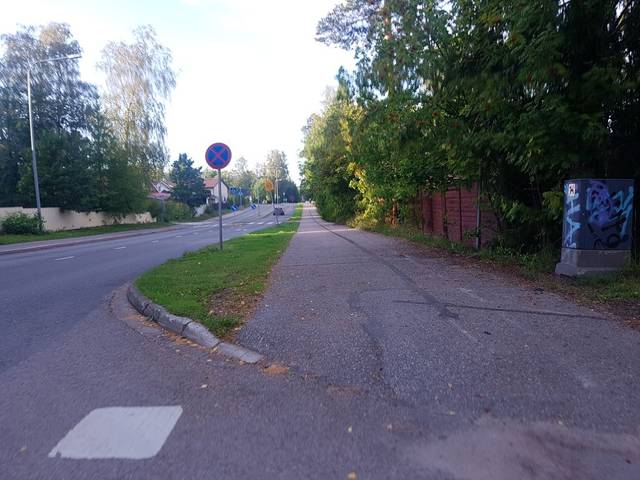
Region: Finland
Coordinates: 60.219, 24.742